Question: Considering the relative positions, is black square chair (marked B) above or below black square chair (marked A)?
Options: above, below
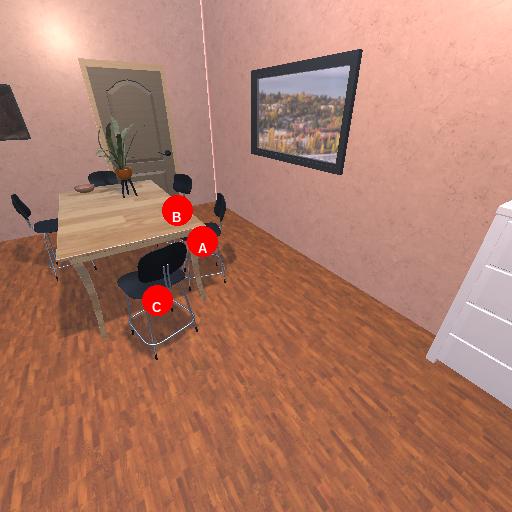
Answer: above